Question: I want to modify my html/css to obtain something like these modification in red, adding two stylized quote, and adapt image to the size of my '<blockquote></blockquote>' element.

My html is
'''
<img src="presentation-images/bernardlee.jpg" style="width:300px";
class = "author"/>
<blockquote> [...] <mark>The project started with the philosophy that
much academic information should be freely available to anyone.</mark>
It aims to allow information sharing within internationally dispersed
teams, and the dissemination of information by support groups. -- Tim
Berners-Lee (1991)</blockquote>
'''
My css :
'''
mark {
background-color: #EBEBE4;
color: black;
}
.author
{
float:left;
clear:both;
margin:8px 8px 8px 8px;
}
blockquote {
display: block;
margin: 1.5em 0 1.5em -1.5em;
padding: .75em .5em .75em 1em;
background: #fff;
font-family: 'Crimson Text';
border-left: 0.5em solid green;
font-size: 0.8em;
font-style: italic;
line-height: 1.5;
-webkit-box-shadow: 0 0 5px rgba(20,20,20,0.5);
-moz-box-shadow: 0 0 5px rgba(20,20,20,0.5);
box-shadow: 0 0 5px rgba(20,20,20,0.5);
}
'''
You can see fiddle here : <URL>
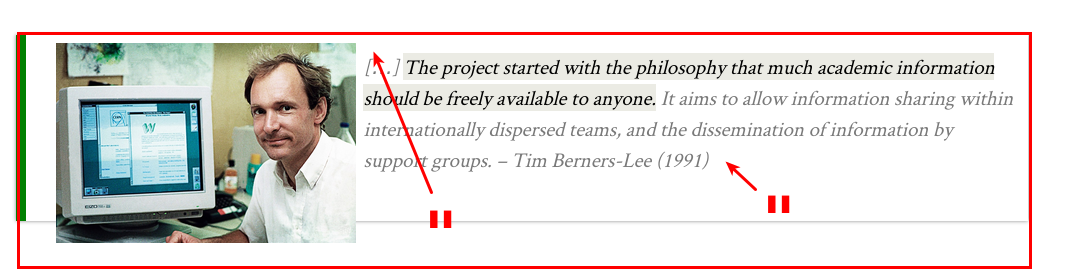
Answer: As you tagged this and even awarded a bounty on it I decided to have a play with this myself, despite my solution ending up with the same weakness as Clint Brown's answer has, but at least I am not using tables in my css and my quotes are a bit more stylized :P .
# The DOM structure
'''
<div class="quote">
<blockquote> [...] <mark>The project started with the philosophy that
much academic information should be freely available to anyone.</mark>
It aims to allow information sharing within internationally dispersed
teams, and the dissemination of information by support groups. -- Tim
Berners-Lee (1991)</blockquote>
</div>
'''
Is what I ended up with, if you need to include the image url in the generated HTML (as you likely will), you will need to put a separate tag for that as well.
# Getting the image to adapt to the size of the box
Although flexible box model is a bit overkill here, it works splendidly none the less. A simple 'display:flex;' on the container and 'flex: 0 0 20%;' on the image element will cause it to get the height of the container and as the height of the container is defined by the amount of text in the '<blockquote>' this means the image element is adapting to the '<blockquote>'. Next all you need is setting the image as a 'background' and either 'background-size:cover;' or 'background-size:contain;' for the image (if you choose contain you would want to add 'background-repeat:no-repeat; background-position:right;' as well).
'''
.quote{
display:flex;
box-shadow: 0 0 5px rgba(20,20,20,0.5);
border-left: 0.5em solid green;
margin:10px;
}
div:before{
content:'';
display:block;
flex: 0 0 30%;
padding-left:0.5em;
background:url('http://www.enlactualidad.com/wp-content/uploads/2013/03/Tim-Berners-Lee.jpg');
background-size:cover;
background-position:center;
}
'''
# The quotes
As you were talking about stylized quotes I believe you wanted more than just inserting the relevant character, so instead you can 'float' the first quote with a big font size and inline the second to give the following final look

Playing around with fonts and stuff could still greatly enhance the look of everything, but this does bring the point across.
'''
blockquote:before,blockquote:after{
display:block;
font-size:60px;
height:0.5em;
overflow:hidden;
position:relative;
top:-0.15em;
color:red;
margin-bottom:-0.15em;
}
blockquote:before{
float:left;
padding-right:10px;
content:'"';
}
blockquote:after{
content:'"';
display:inline-block;
padding-left:10px;
vertical-align:top;
}
'''
# The 'flaw' in this answer
Just like Brown's answer the height adapts to the text as required, however the width is fixed which is somehow 'solved' by the image being partially covered. A solution that would adapt both the width and the height would quite definitely require Javascript as it is sort of circular dependency (by changing the width, the height of the blockquote changes, thus the width of the height of the image changes, thus the width changes, which can be resolved, but not in HTML/CSS).